Question: I would like to access the Pixels To Units property of a sprite from within a C# script in Unity.
If I get either the localScale or lossyScale properties they need to be divided by this number in order to scale in accordance with other objects that may have different values for their Pixels To Units property.
How can I get the value of this property or scale correctly in this situation?

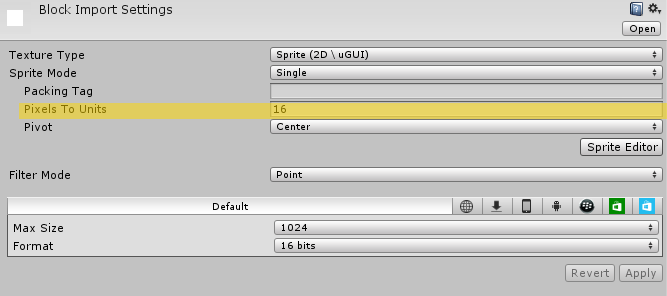
Answer: You can't access the property from a script, but you can calculate the factor yourself.
'''
Sprite mySprite;
float pixel2units = mySprite.rect.width / mySprite.bounds.size.x;
'''